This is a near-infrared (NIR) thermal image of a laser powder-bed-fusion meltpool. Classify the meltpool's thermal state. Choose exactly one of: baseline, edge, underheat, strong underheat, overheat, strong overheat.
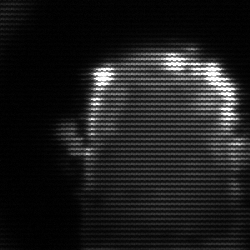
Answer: baseline